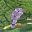
Label: 9